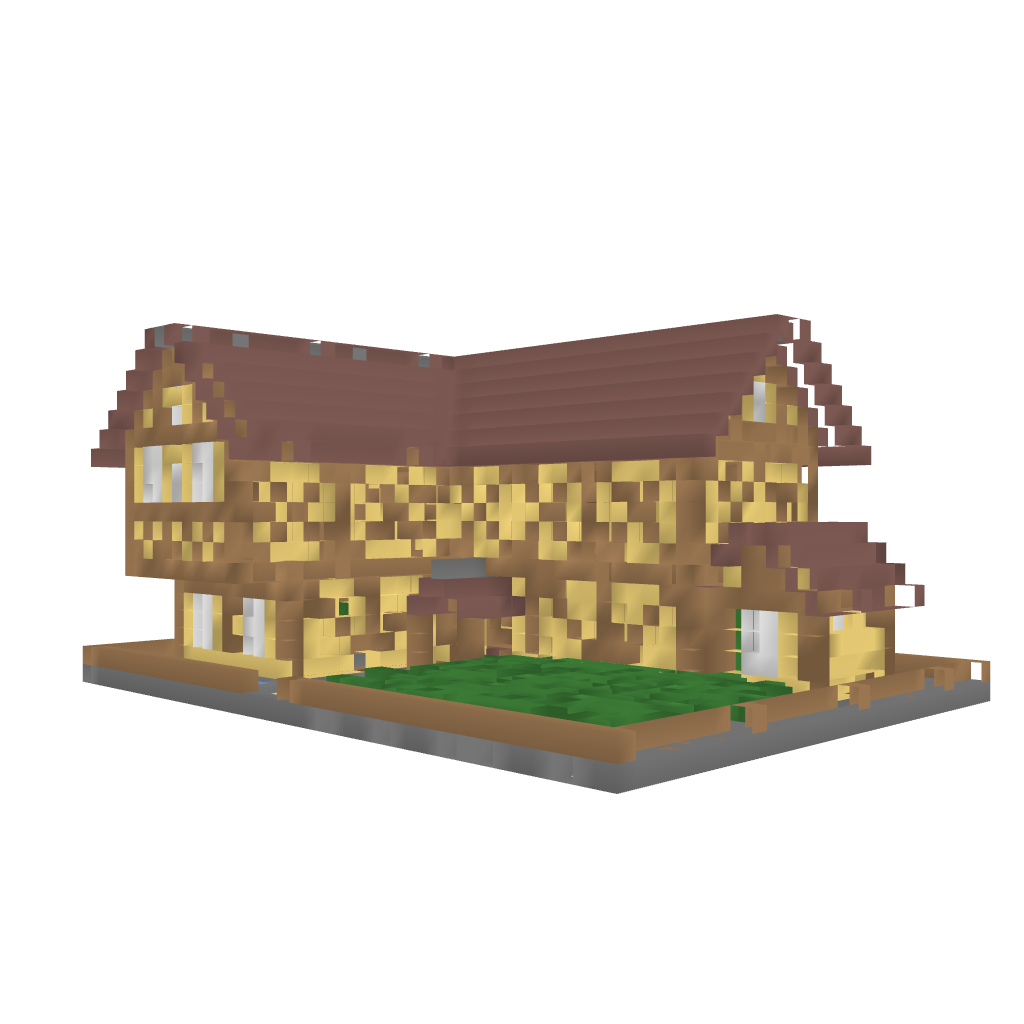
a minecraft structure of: House #4 high quality